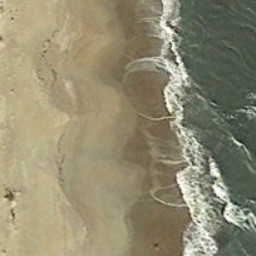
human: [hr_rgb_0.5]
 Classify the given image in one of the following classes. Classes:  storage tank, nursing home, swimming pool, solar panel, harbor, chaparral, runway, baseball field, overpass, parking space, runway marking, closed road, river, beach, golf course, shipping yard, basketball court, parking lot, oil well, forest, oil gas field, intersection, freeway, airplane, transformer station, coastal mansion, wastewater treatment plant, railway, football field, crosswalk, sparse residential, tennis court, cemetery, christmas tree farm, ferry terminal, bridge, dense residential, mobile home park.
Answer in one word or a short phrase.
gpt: beach